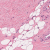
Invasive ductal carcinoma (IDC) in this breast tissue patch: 1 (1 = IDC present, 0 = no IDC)